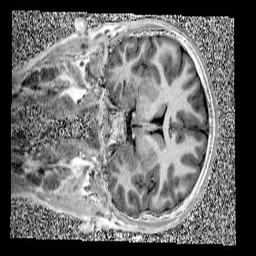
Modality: UNIT1
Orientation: coronal
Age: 12
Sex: male
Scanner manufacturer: siemens
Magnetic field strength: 3 T
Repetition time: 4 s
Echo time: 0.00299 s